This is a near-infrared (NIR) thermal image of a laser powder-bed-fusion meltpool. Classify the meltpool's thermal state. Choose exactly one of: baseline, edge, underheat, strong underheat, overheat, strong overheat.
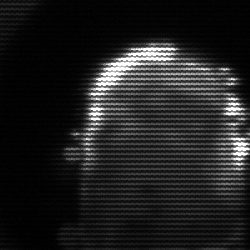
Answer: baseline